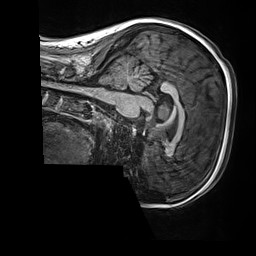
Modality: T1w
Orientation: sagittal
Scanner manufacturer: siemens
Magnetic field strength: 3 T
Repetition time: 2.5 s
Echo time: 0.00299 s